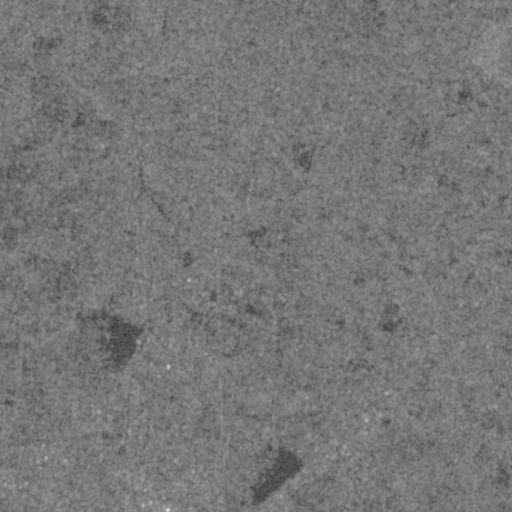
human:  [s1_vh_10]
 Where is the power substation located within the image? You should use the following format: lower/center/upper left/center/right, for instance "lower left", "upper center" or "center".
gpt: The power substation is located in the lower left of the image.
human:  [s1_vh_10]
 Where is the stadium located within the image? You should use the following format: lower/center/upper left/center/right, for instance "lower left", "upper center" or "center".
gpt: The stadium is located in the center of the image.
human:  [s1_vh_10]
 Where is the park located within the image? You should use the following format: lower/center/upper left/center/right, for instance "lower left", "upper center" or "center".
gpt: There is no park in the image.

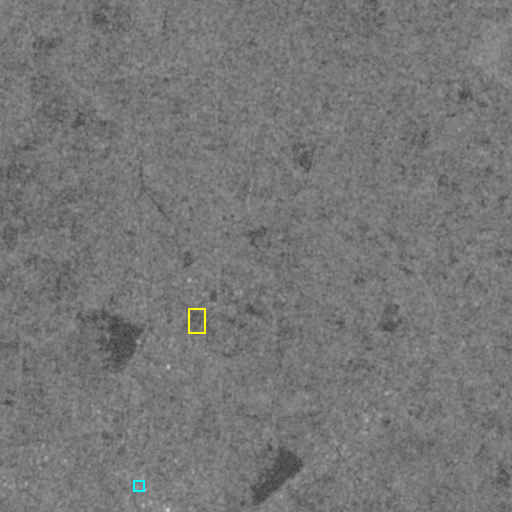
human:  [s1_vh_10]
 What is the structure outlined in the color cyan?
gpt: The structure outlined in cyan is a power substation.
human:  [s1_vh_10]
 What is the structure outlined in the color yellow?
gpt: The structure outlined in yellow is a stadium.
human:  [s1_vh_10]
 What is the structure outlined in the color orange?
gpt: There is no orange outline.